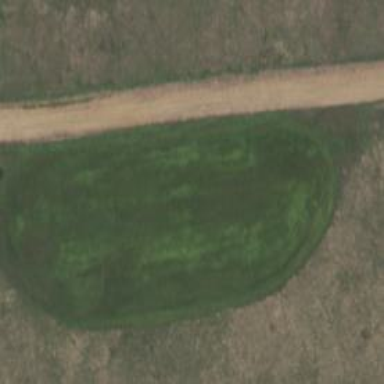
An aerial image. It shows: Open area covered with grass.